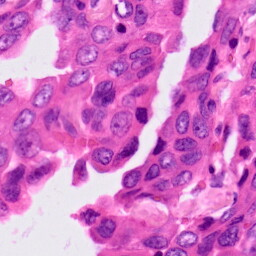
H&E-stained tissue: Lung